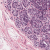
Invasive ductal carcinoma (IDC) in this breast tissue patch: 0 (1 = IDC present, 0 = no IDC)